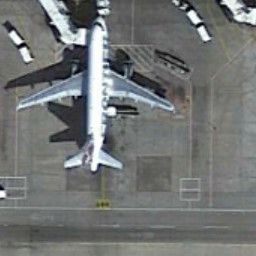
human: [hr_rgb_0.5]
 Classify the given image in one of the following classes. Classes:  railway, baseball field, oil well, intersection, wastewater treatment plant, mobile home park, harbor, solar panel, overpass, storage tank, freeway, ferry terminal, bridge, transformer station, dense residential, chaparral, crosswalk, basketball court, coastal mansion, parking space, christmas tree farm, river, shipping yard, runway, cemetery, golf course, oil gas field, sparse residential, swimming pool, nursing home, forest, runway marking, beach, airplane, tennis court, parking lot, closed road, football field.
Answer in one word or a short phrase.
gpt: airplane